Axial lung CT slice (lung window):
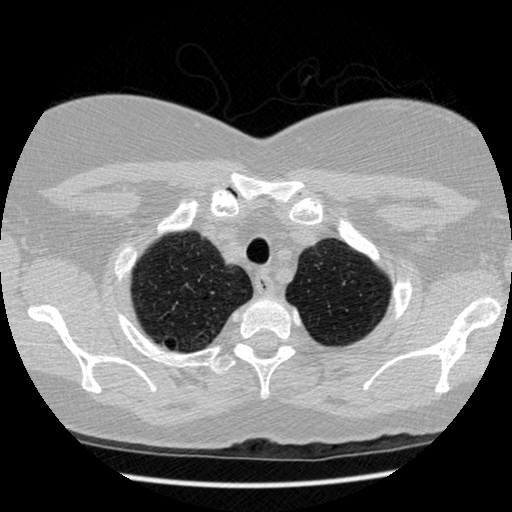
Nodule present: no